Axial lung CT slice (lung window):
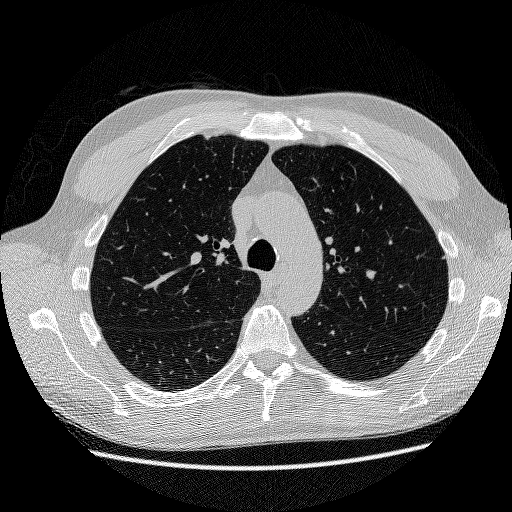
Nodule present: no